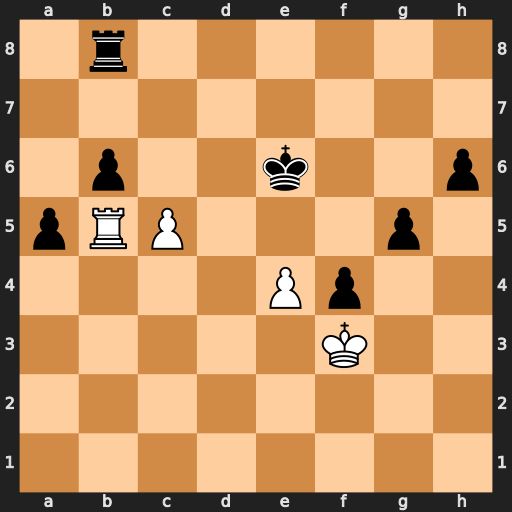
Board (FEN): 1r6/8/1p2k2p/pRP3p1/4Pp2/5K2/8/8
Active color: w
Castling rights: -
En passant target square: -
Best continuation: Rxb6+ Rxb6 cxb6 Kd6 e5+ Kxe5 b7